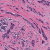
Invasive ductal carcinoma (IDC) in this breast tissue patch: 1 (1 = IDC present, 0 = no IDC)